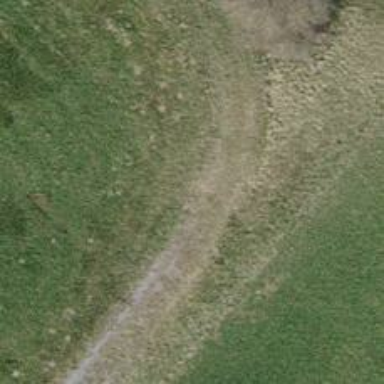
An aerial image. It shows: Track with very rough surface.